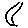
Label: moon